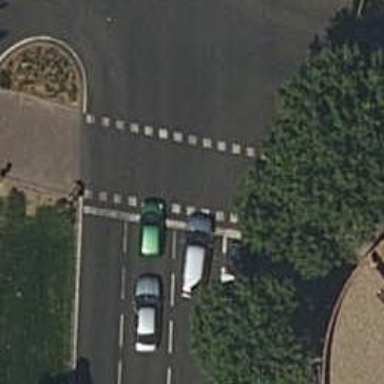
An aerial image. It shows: Zebra crossing with traffic signals.